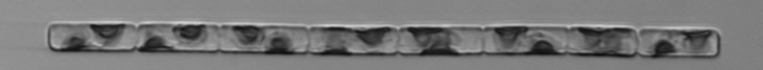
Label: Guinardia_delicatula